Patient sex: F
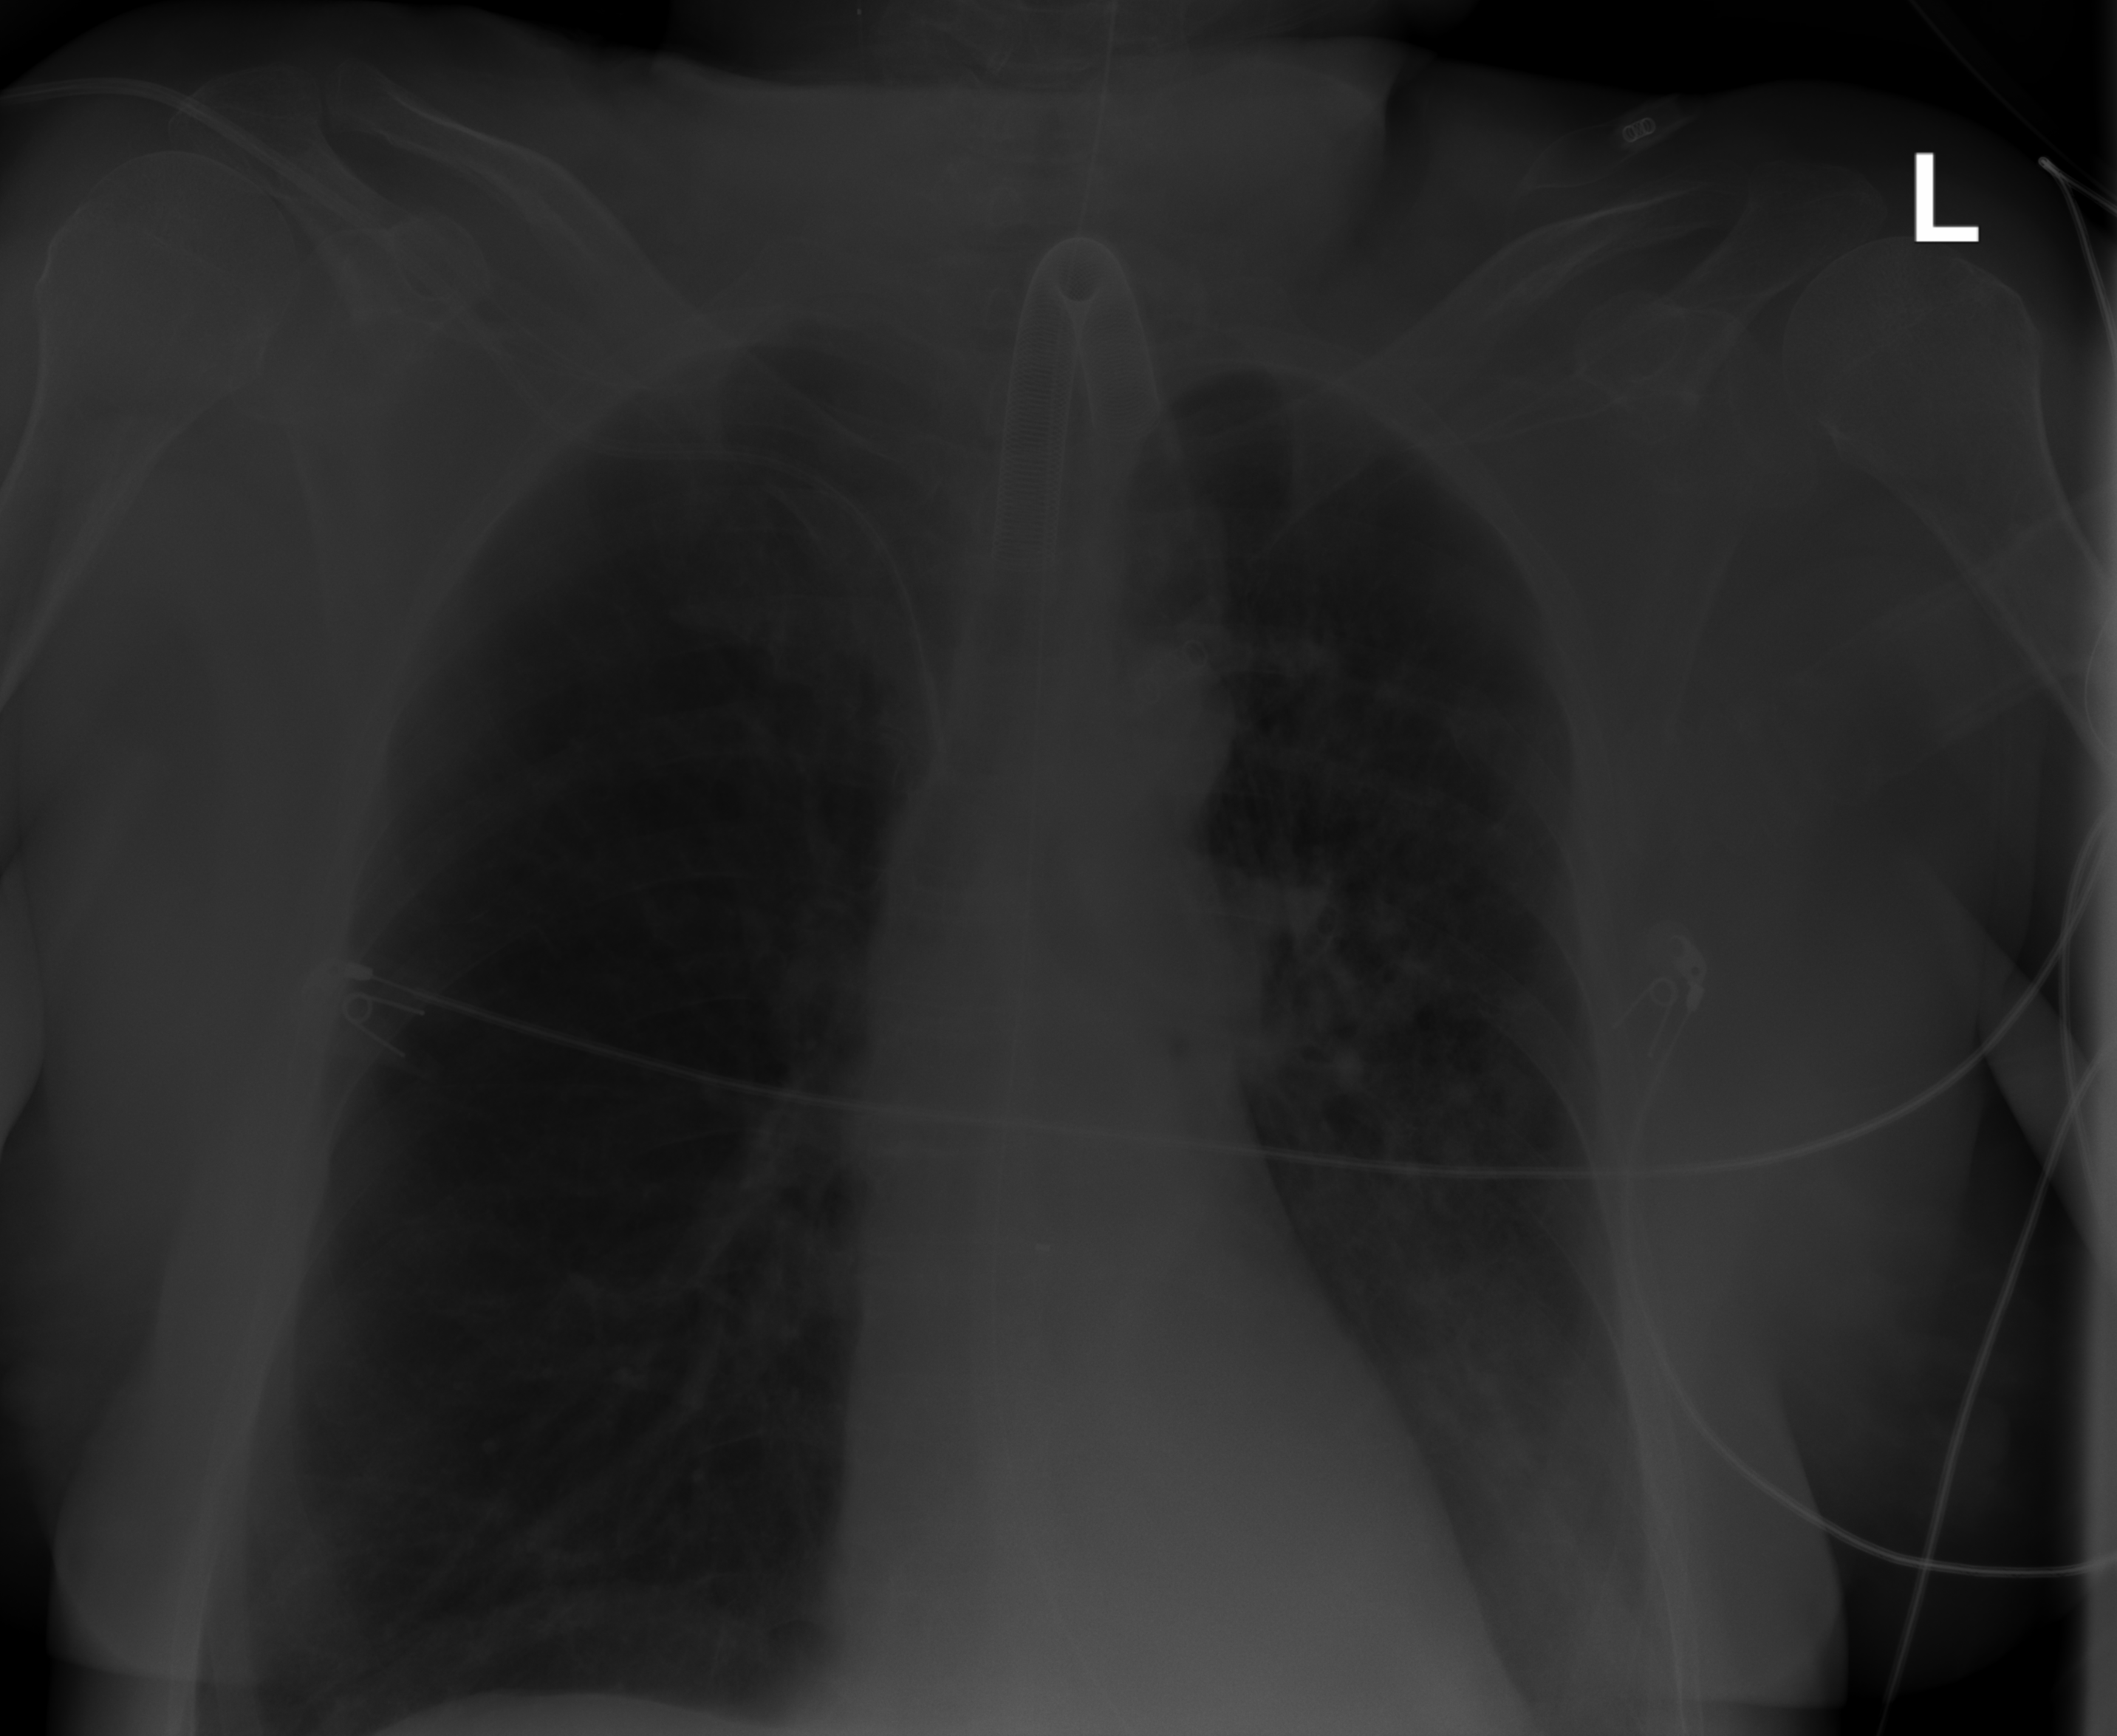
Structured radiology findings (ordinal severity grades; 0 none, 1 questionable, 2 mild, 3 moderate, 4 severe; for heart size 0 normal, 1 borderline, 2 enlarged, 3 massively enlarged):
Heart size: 0
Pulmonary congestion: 0
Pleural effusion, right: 0
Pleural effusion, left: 2
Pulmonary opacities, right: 0
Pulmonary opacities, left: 3
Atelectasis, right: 0
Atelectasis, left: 2